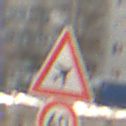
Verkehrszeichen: FlugbetriebLinks
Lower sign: Geschwindigkeit60
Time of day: MorningAfternoon
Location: Outdoor (Urban)
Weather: PartlyCloudy
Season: NotSpecified
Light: Natural